Field crop: tomato
Growth stage: 2
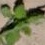
Species: solanum